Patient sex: F
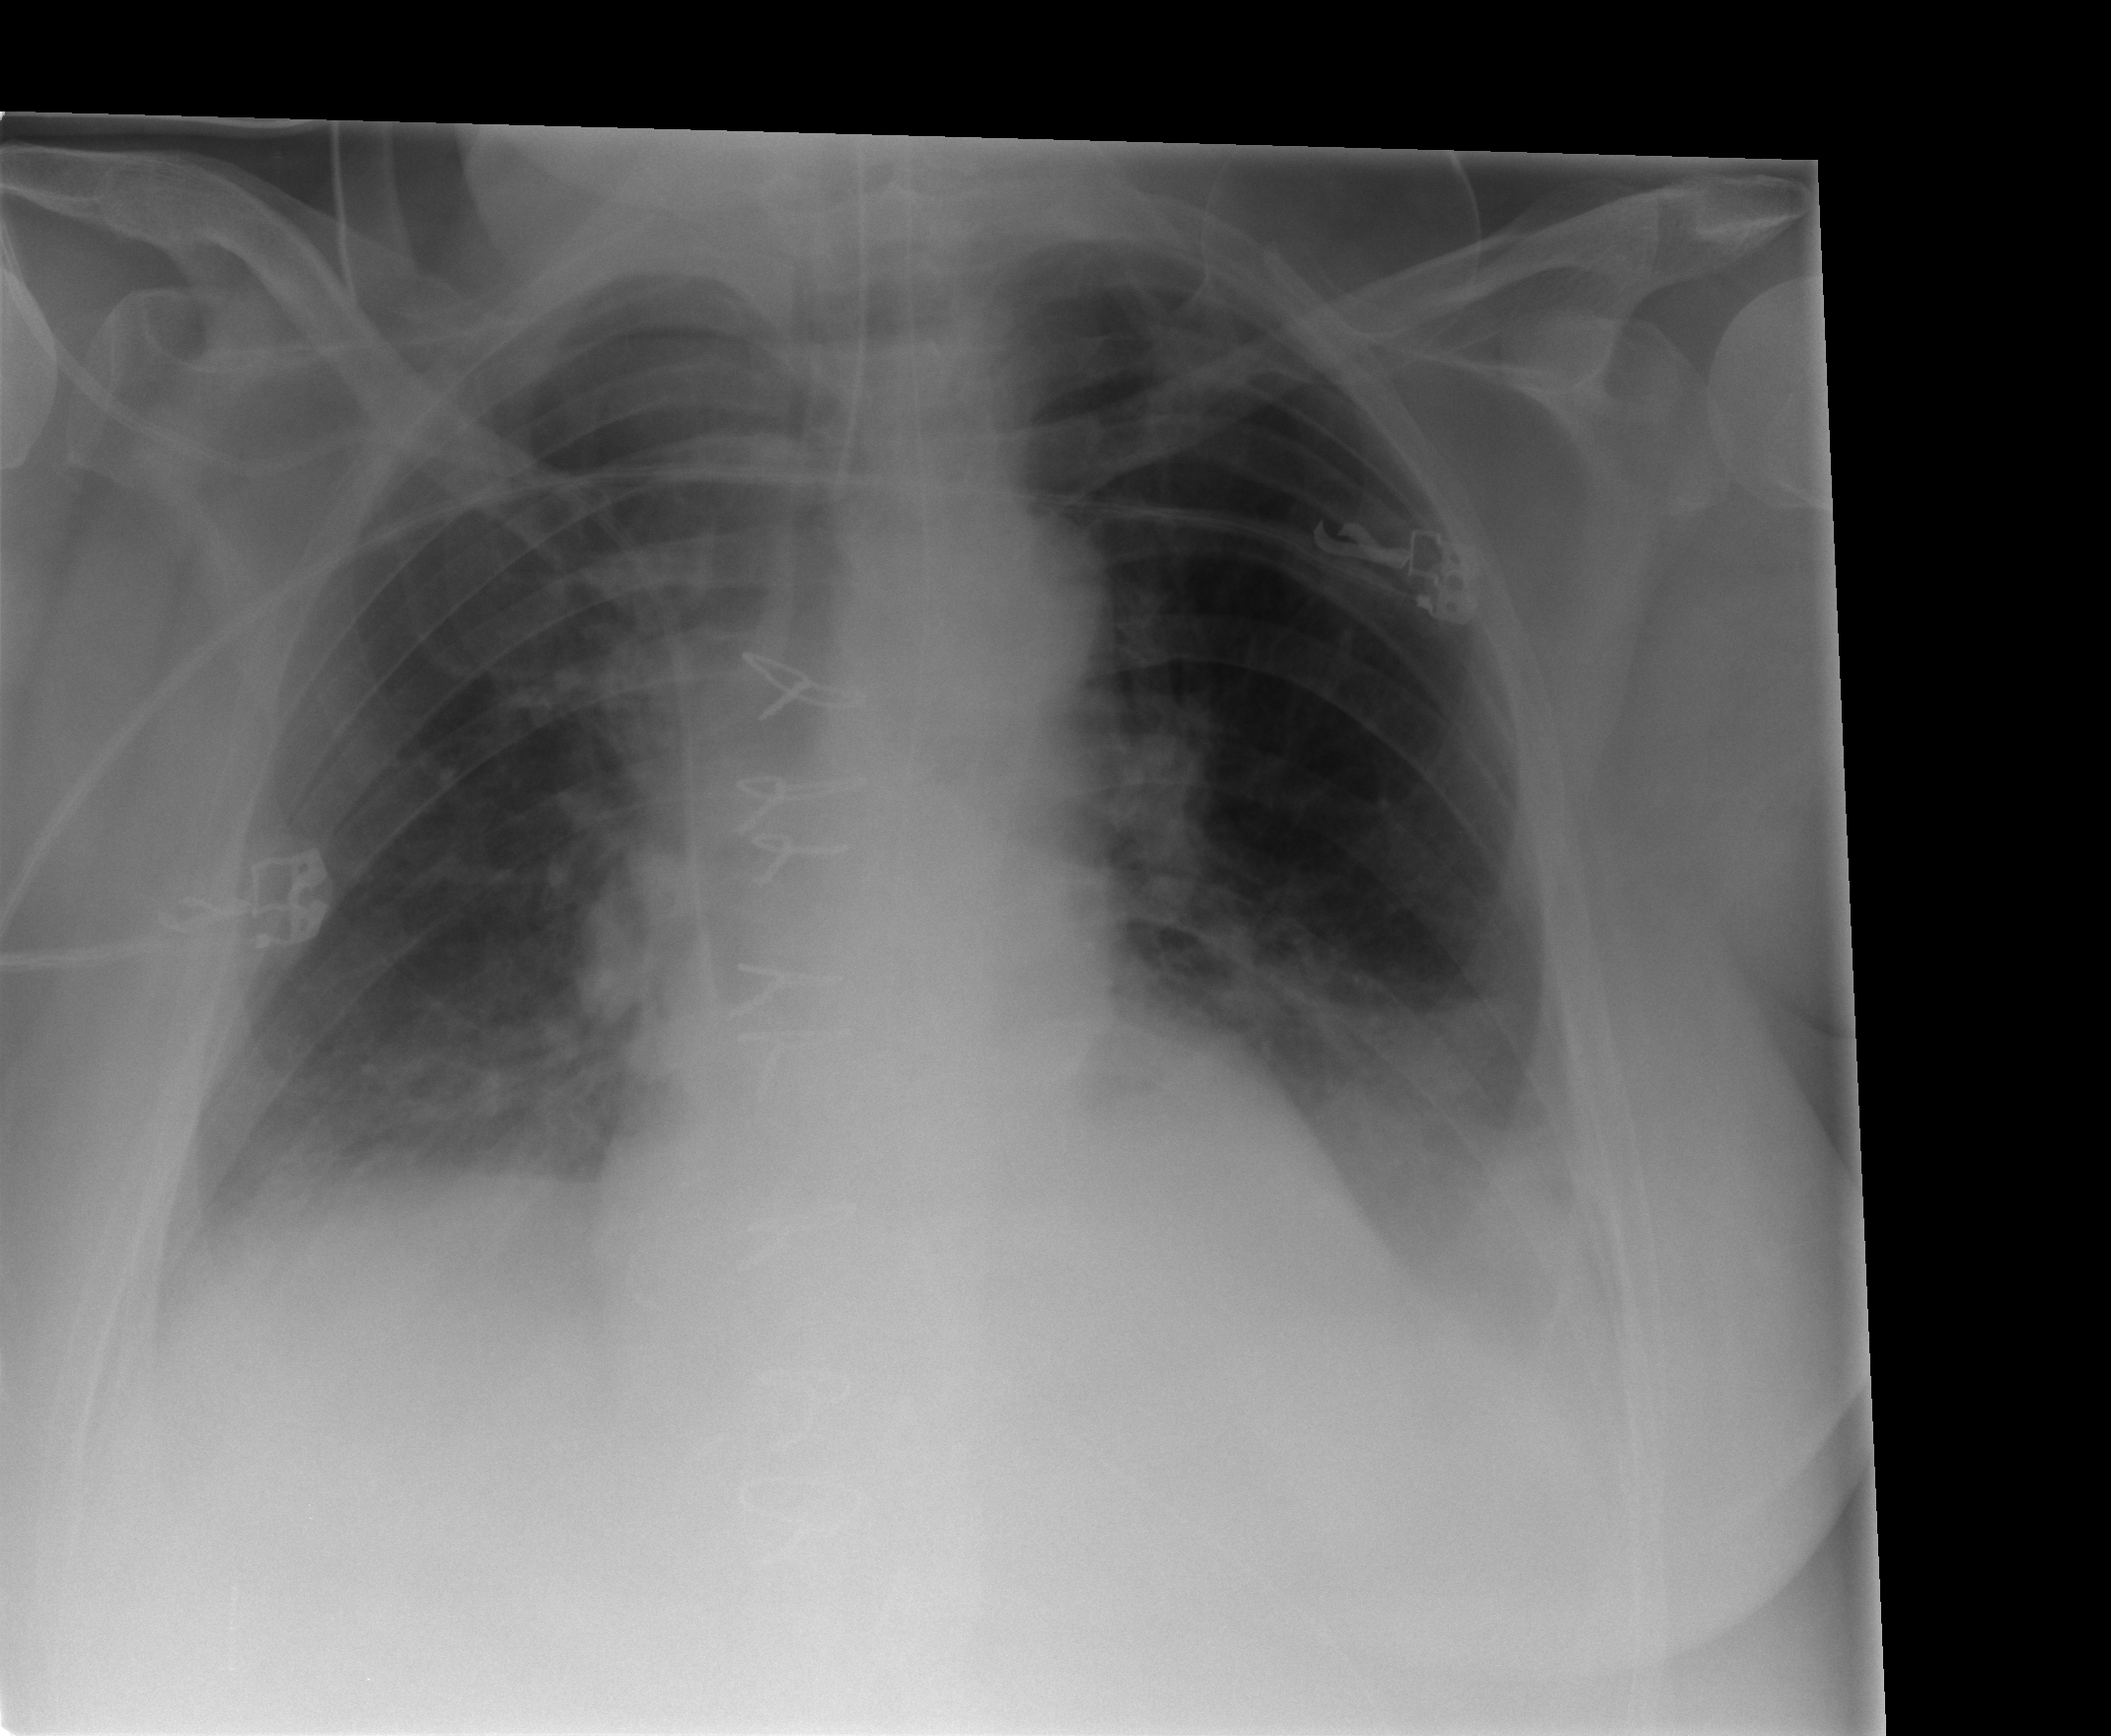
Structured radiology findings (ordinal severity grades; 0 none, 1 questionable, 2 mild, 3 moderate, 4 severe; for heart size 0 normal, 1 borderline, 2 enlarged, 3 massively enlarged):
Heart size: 0
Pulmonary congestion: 1
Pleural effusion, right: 1
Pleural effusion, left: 1
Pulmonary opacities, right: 0
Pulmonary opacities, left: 0
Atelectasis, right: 2
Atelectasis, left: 2